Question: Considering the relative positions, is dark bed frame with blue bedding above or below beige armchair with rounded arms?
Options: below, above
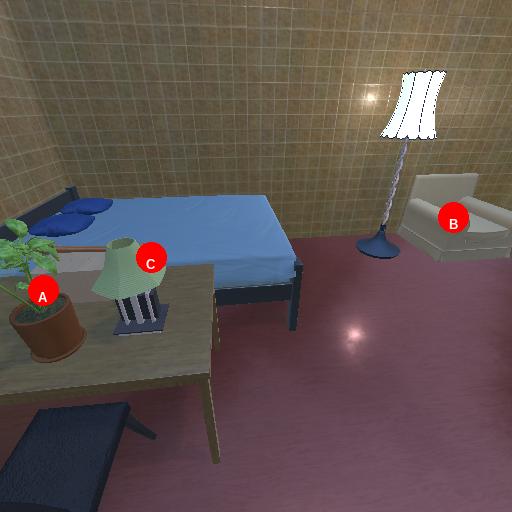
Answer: below